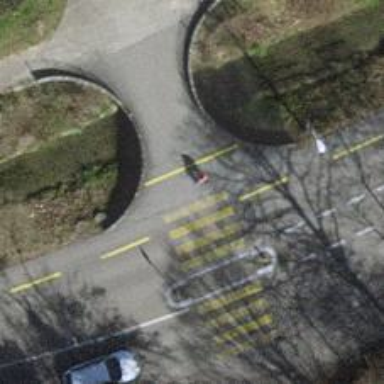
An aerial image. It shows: Paved footway bridge.